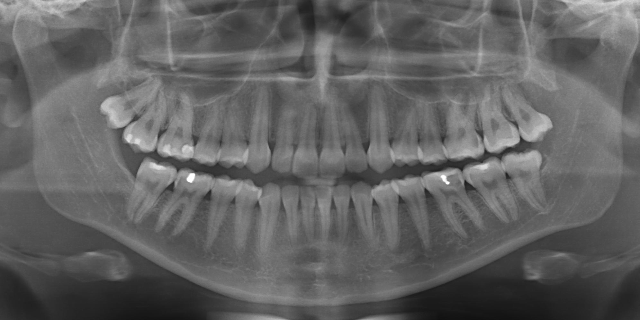
adult